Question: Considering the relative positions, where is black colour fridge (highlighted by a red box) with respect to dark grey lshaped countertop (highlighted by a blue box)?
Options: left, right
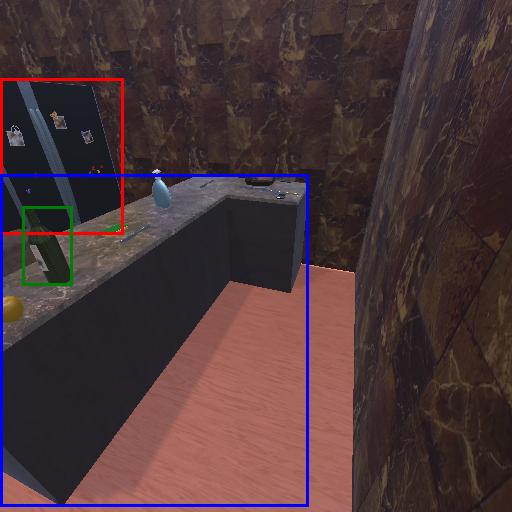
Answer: left